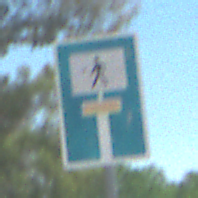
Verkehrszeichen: SackgasseFussgaengerDurchlaessig
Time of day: Midday
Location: Outdoor (Nature)
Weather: Clear
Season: NotSpecified
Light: Natural